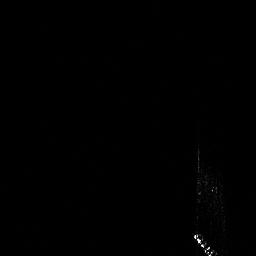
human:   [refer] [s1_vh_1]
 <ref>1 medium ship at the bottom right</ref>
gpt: <box>[[73, 89, 84, 99, 0]]</box>